Question: I need to make changesets 2-5 to be on the red (leftmost) branch instead of blue branch. Got weird results with rebase since 2-5 are "based" on 1 anyways. Do I need to cherry pick? I'm currently using Source Tree.

Commits 2-5 must only appear on blue branch after the pull request. Meaning they have to appear on red branch, be approved and only then merged into blue one.
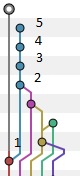
Answer: Then just merge the branch. Git will perform a fast-forward merge (there will be no merge commit created), as there are no commits on the red branch, and the result will be that commits 2 through 5 are "on the red branch" - really, the branch pointer will be moved to point to '5', which seems to be what you're after.
'''
$ git checkout <red branch>
$ git merge <blue branch>
# or
$ git merge <commit id of 5>
'''
---
RE: Your update
It looks like you want to "move" the commits to the red branch. You cannot do that, that isn't how Git works. You can never "move" commits, you only move branch pointers.
If you want the commits to appear "only" on the red branch, you basically just need to swap the branch pointers. You can do this through a series of 'git reset --hard''s, or merge the blue branch into the red branch as above, and then reset the blue branch to the point before commit '2'. You'll have to choose which point that is, since commit '2' is a merge commit. You can probably do well by resetting it to the state of 'origin/blue-branch'.
So, do as above, (merge blue into red) and then...
'''
$ git checkout <blue branch>
$ git reset --hard <commit id of red commit>
# OR
$ git reset --hard <commit id of purple commit>
# OR
$ git reset --hard <origin/blue branch>
'''